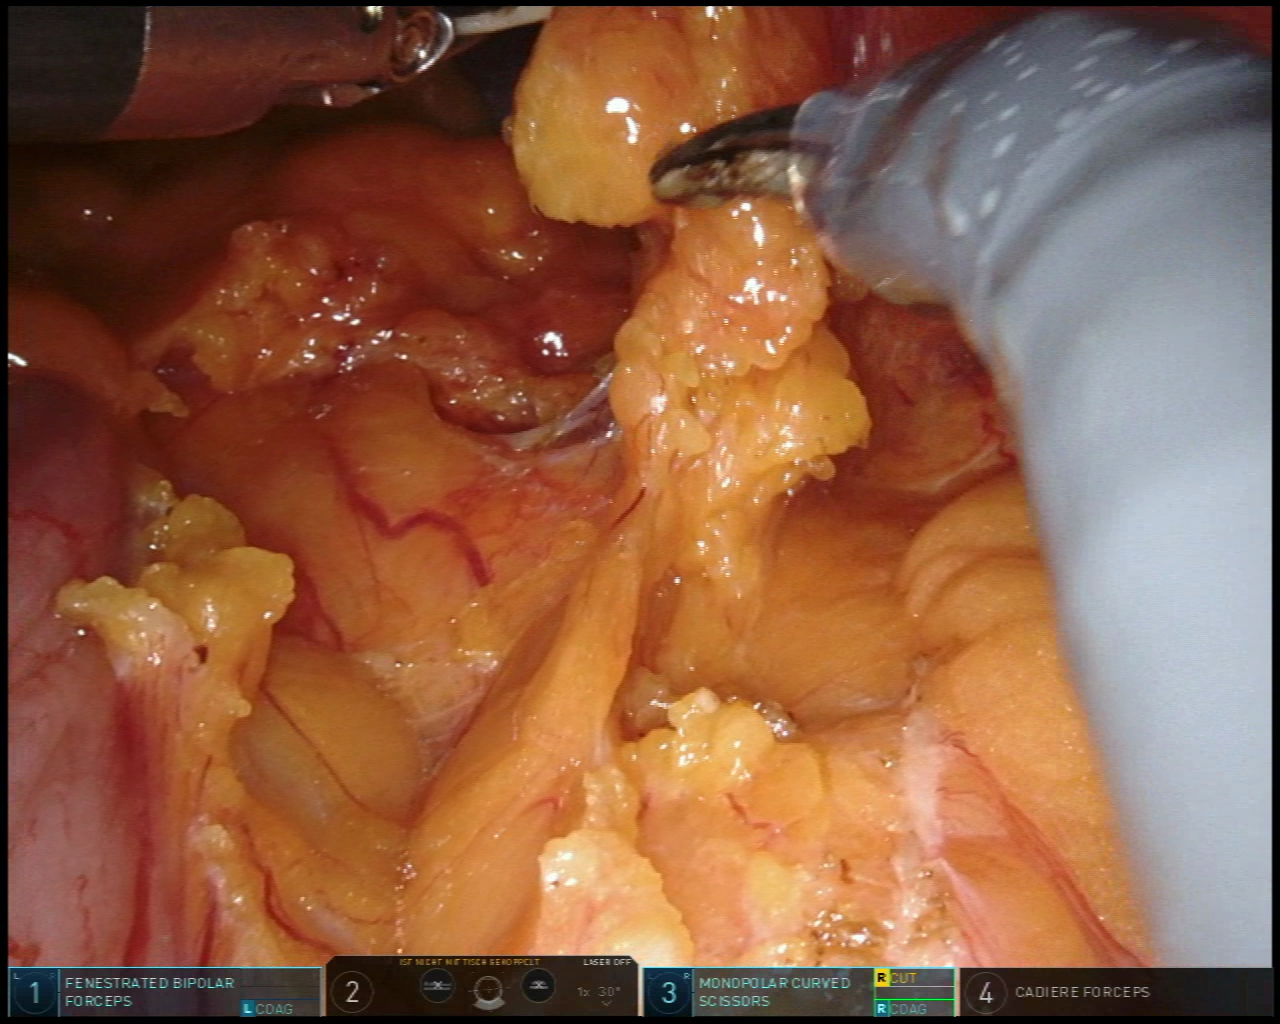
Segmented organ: colon
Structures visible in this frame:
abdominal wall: no
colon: yes
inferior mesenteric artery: no
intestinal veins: no
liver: no
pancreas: no
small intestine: no
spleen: no
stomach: no
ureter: no
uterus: no
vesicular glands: no